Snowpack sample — Rabbit Ears Pass, Jackson County, Colorado, USA (12/17/25, 1:08 PM MST)
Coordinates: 40.387, -106.625
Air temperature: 34 °F
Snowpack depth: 46 cm
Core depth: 20 cm
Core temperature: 24.8 °F
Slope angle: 6°, slope face: 165°
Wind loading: medium
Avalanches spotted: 0
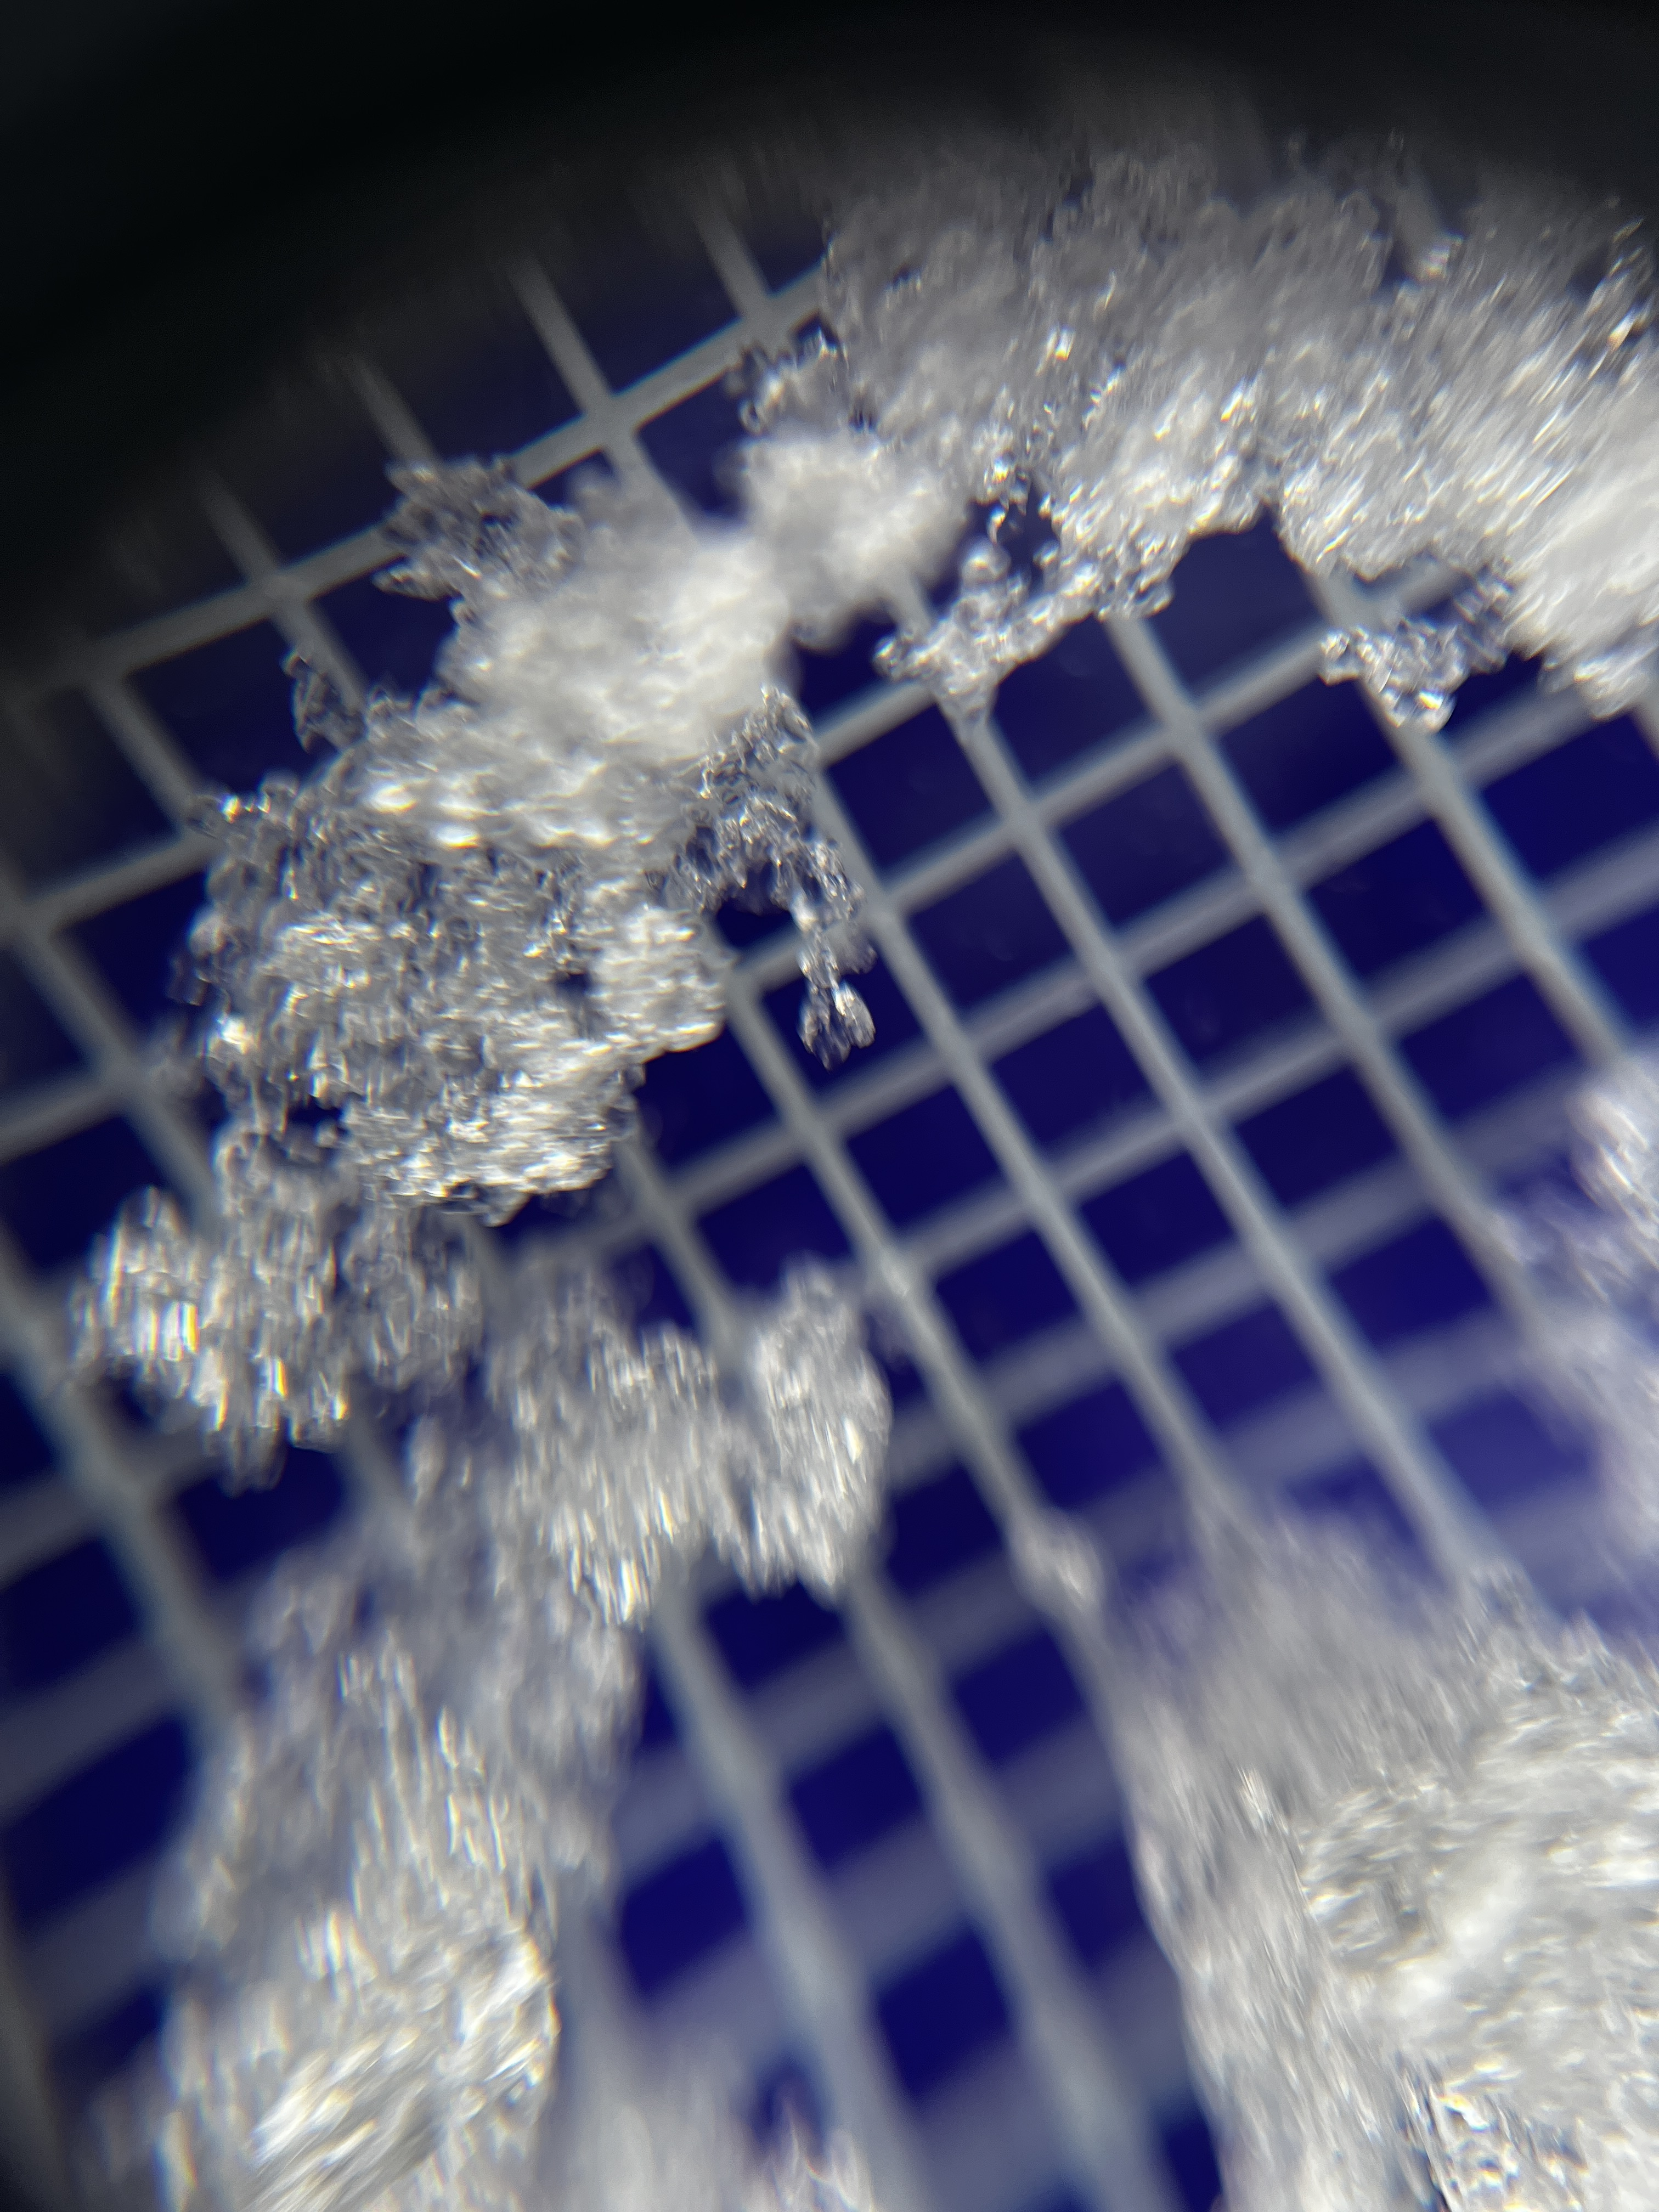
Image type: magnified_profile
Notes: No avalanches spotted nearby, although collected in a meadowy area with minimal risk on this face of the pass.